Field crop: maize
Growth stage: 2
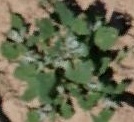
Species: chenopodium